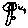
Label: flower